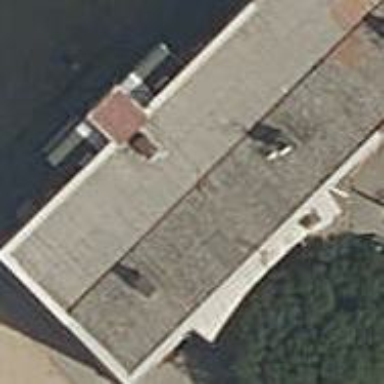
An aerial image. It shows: Hipped roof apartment building.